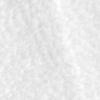
Label: no_change